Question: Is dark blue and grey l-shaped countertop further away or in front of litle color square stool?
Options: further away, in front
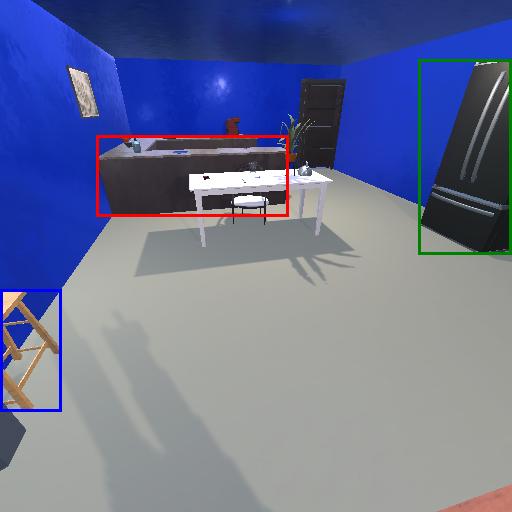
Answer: further away